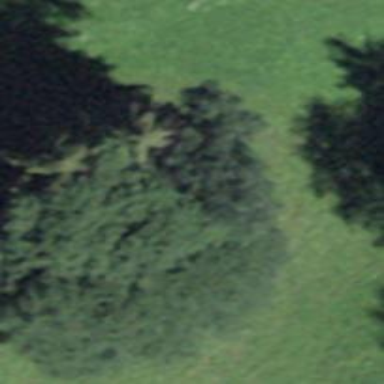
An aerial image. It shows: Beautiful tree in nature.